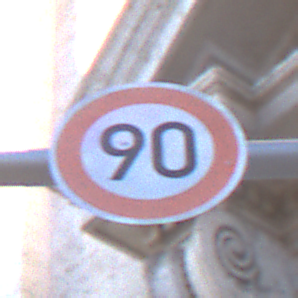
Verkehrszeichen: Geschwindigkeit90
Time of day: SunriseSunset
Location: Outdoor (Urban)
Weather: Clear
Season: NotSpecified
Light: Natural